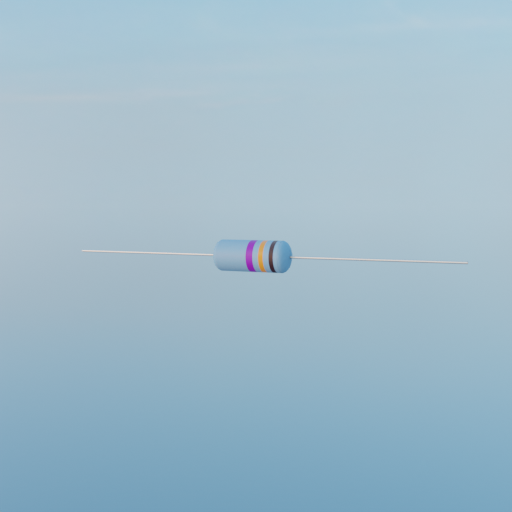
Resistor colour bands (in order): violet, orange, black